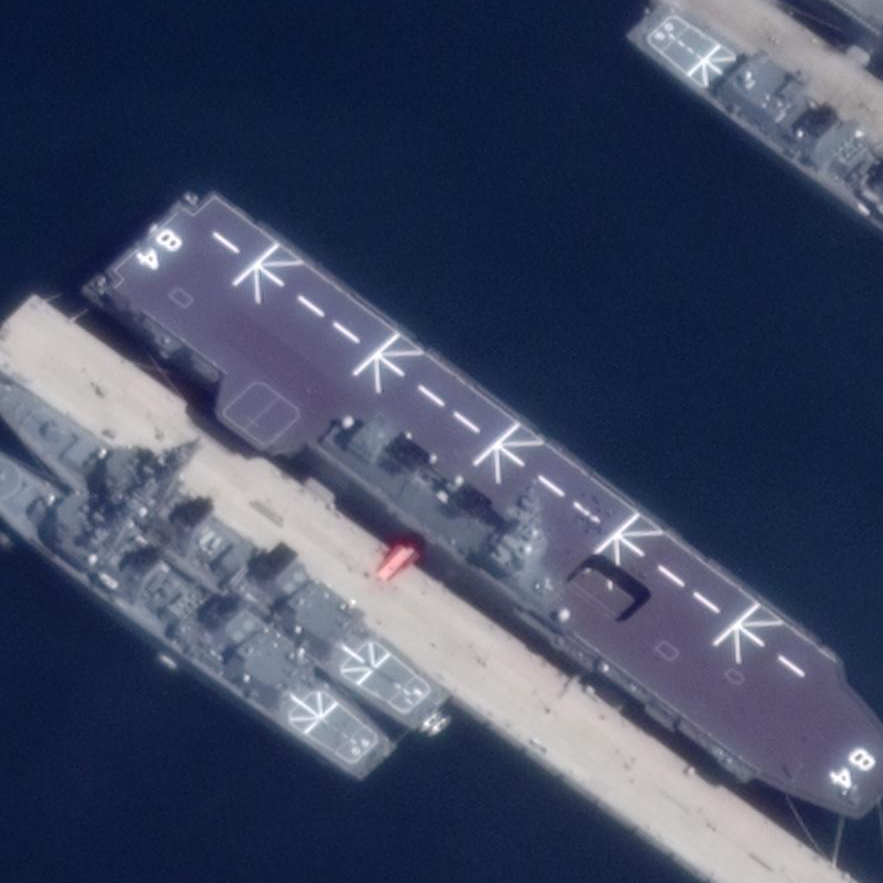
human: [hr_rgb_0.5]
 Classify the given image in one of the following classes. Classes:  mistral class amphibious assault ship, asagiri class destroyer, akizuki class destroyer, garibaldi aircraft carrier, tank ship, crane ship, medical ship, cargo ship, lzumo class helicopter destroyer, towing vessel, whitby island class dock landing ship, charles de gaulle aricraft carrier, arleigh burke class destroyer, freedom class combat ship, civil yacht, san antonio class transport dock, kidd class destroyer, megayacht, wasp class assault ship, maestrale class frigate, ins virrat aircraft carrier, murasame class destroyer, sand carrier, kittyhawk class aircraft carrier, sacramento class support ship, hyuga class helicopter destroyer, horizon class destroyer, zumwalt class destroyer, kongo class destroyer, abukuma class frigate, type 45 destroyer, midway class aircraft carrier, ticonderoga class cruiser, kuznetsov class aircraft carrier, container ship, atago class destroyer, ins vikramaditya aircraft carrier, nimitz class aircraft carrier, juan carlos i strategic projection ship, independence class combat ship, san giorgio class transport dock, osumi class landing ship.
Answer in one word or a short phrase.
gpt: Lzumo class helicopter destroyer